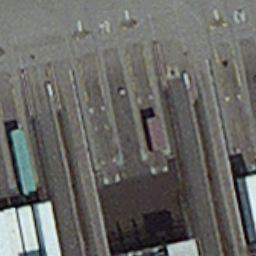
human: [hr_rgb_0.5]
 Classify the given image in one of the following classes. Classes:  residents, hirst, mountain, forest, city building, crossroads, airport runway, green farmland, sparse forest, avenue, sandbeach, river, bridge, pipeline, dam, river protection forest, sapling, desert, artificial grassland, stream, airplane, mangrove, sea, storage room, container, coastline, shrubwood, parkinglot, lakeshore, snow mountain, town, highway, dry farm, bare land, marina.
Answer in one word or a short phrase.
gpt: container